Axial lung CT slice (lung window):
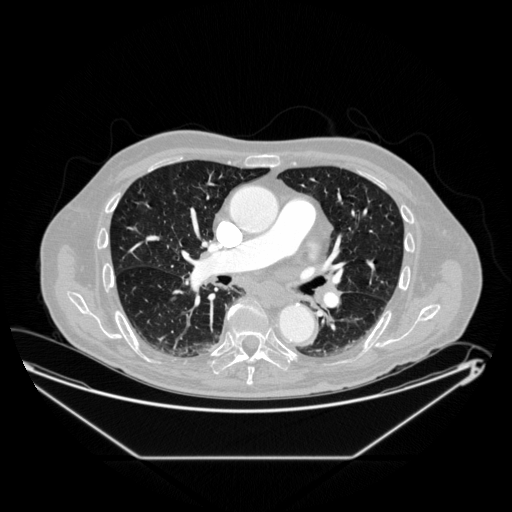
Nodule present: no